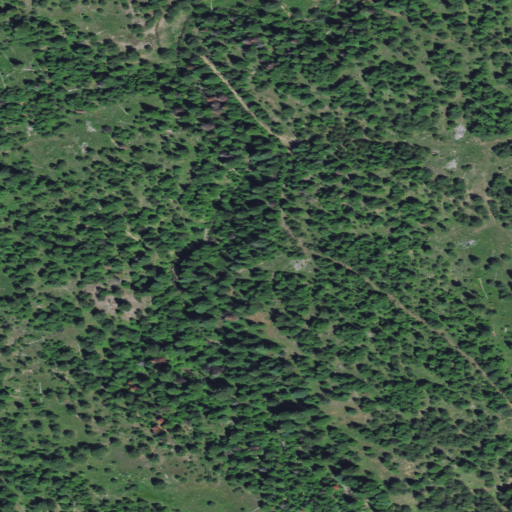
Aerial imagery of depression(s) in Oregon named Patterson Basin containing evergreen forest and shrub